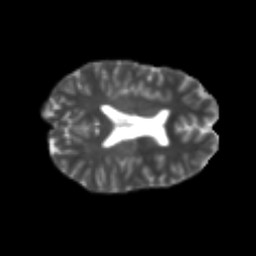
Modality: T2w
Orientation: axial
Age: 24
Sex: female
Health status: healthy
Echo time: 0.074 s